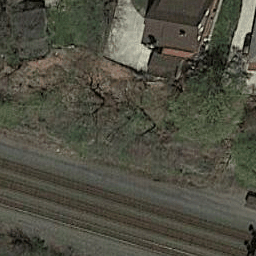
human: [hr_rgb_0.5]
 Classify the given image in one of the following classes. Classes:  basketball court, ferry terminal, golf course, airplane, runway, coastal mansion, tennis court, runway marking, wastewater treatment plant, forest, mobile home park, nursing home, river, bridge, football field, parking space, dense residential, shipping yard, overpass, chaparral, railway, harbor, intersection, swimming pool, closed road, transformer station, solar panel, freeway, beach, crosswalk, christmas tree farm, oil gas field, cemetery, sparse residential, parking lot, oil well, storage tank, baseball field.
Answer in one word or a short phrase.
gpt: railway